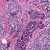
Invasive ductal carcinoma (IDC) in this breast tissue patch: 1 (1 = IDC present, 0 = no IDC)